Interaction volume radius: 5 \u00c5
Interaction volume height: 35 \u00c5
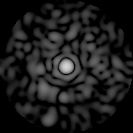
Disorder parameter: 0.8356